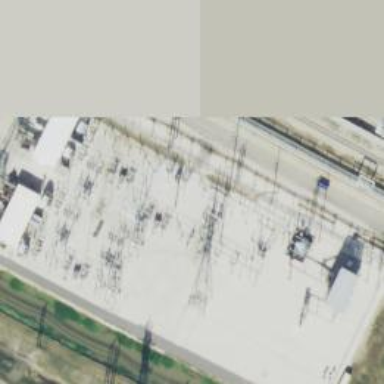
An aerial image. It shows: Switch used for power control.